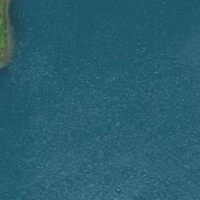
EUNIS habitat code: 14
Species observed at this site:
Echium vulgare
Cirsium arvense